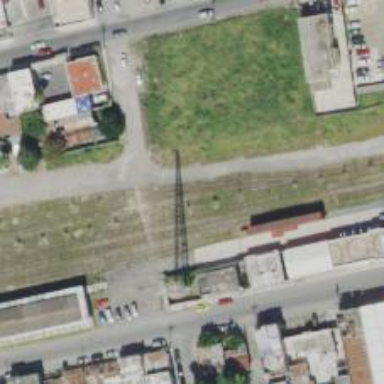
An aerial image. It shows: Railway siding with rails.